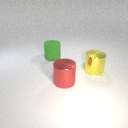
large red metal cylinder in front of large yellow metal cylinder